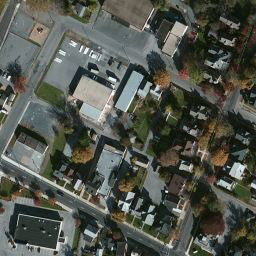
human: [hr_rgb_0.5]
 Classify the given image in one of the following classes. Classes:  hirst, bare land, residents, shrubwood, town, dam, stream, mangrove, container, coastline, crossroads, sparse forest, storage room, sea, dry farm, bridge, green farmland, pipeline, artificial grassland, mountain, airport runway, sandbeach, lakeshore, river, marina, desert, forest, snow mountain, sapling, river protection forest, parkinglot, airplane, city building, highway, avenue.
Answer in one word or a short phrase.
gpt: town